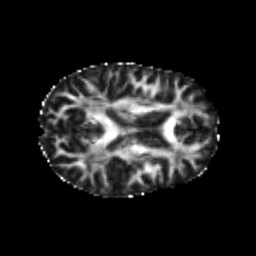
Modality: FA
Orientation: axial
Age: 25
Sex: female
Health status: healthy
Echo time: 0.074 s